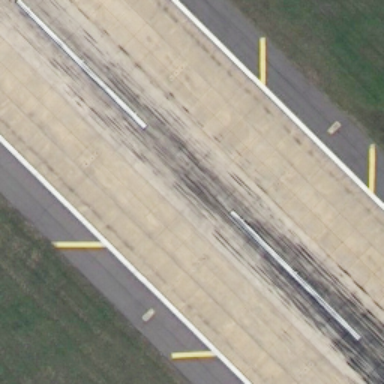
It is a straight runway with some mark lines on it .